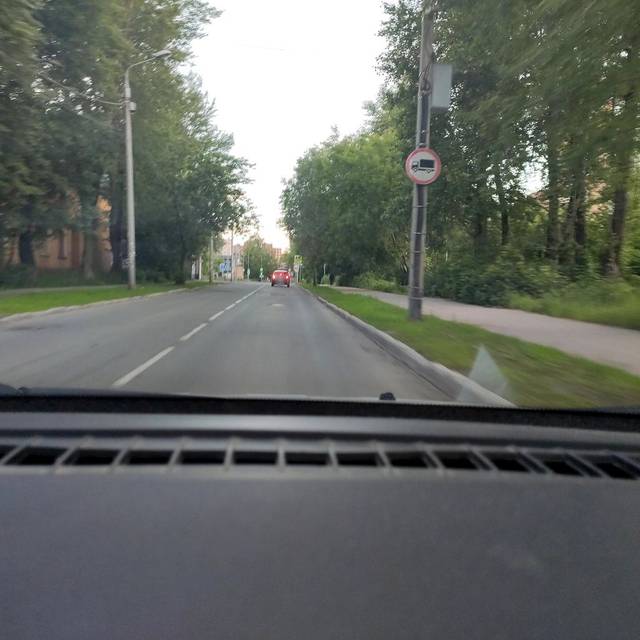
Region: Russia
Coordinates: 58.002, 56.18